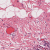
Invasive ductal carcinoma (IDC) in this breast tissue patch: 1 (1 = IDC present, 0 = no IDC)